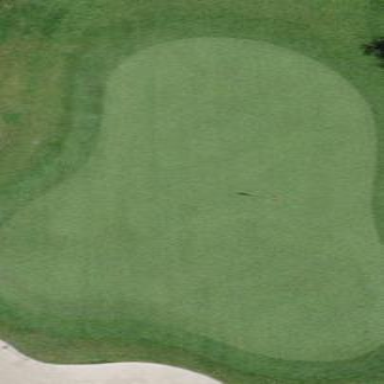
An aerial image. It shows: Golf fairway surrounded by grass.